Question: I have a small dashboard app where I can add and remove graphs dynamically. The problem is that when I click the x-button (kill graph widget), the graph disappears from the view, but leaves an void above the top remaining graph (see attached screenshot).
I am pretty much a complete beginner on this, but I'm suspecting I'm not dealing with the removal of the widgets, and objects correctly?
In my simplified code below I have class 'dashboard_tab', where through a button click I create a 'add_new_graph'object which creates a new graph widget 'self.graphWidget = pg.PlotWidget()'.
When initiating a graph widget close(or kill) I call the following code:
'''
def kill_widget(self):
self.lay.removeWidget(self.graphWidget)
self.graphWidget.deleteLater()
self.graphWidget = None
'''
This somehow seems to work, since the graph widget disappears from the view, but not the unwanted void.
My idea was then to also kill the 'add_new_graph' object...should it have anything to do with my issue...by perhaps creating a signal from the 'add_new_graph' object back to the 'dashboard_tab' object...but it can't get that to work.
So my questions are:
- -
Any points in the right direction would be appreciated!
'''
class MainWindow(QtWidgets.QWidget):
def __init__(self, parent):
super(QtWidgets.QWidget, self).__init__(parent)
self.layout = QtWidgets.QVBoxLayout(self)
self.tab_holder = QtWidgets.QTabWidget()
tab1 = dashboard_tab()
self.tab_holder.addTab(tab1, "Dashboard")
self.layout.addWidget(self.tab_holder)
class dashboard_tab(QtWidgets.QWidget):
def __init__(self, parent=None):
super().__init__(parent)
self.lay = QtWidgets.QVBoxLayout(self)
self.numGraphs = 0
addGraphBtn = QtWidgets.QToolButton()
addGraphBtn.setText(" Add Graph")
addGraphBtnMenu = QtWidgets.QMenu()
addGraphBtnMenu.addAction('Add Temp Graph', self.add_graph)
addGraphBtn.setMenu(addGraphBtnMenu)
self.lay.addWidget(addGraphBtn)
def add_graph(self):
# Create a unique graph name
self.name = ("graph" + str(self.numGraphs))
self.graph = add_new_graph(self.name)
self.lay.addWidget(self.graph)
# Up graph name index every time a new graph is created
self.numGraphs += 1
class add_new_graph(QtWidgets.QWidget):
def __init__(self, name):
super().__init__()
self.name = name
self.lay = QtWidgets.QHBoxLayout(self)
self.graphWidget = pg.PlotWidget()
self.killWidgetBtn = QtWidgets.QPushButton('')
self.killWidgetBtn.clicked.connect(self.kill_widget)
self.lay.addWidget(self.killWidgetBtn)
self.lay.addWidget(self.graphWidget)
def kill_widget(self):
self.lay.removeWidget(self.killWidgetBtn)
self.killWidgetBtn.deleteLater()
self.killWidgetBtn = None
self.lay.removeWidget(self.graphWidget)
self.graphWidget.deleteLater()
self.graphWidget = None
if __name__ == "__main__":
app = QtWidgets.QApplication(sys.argv)
ex = App()
sys.exit(app.exec_())
'''
Dashboard App Screenshot

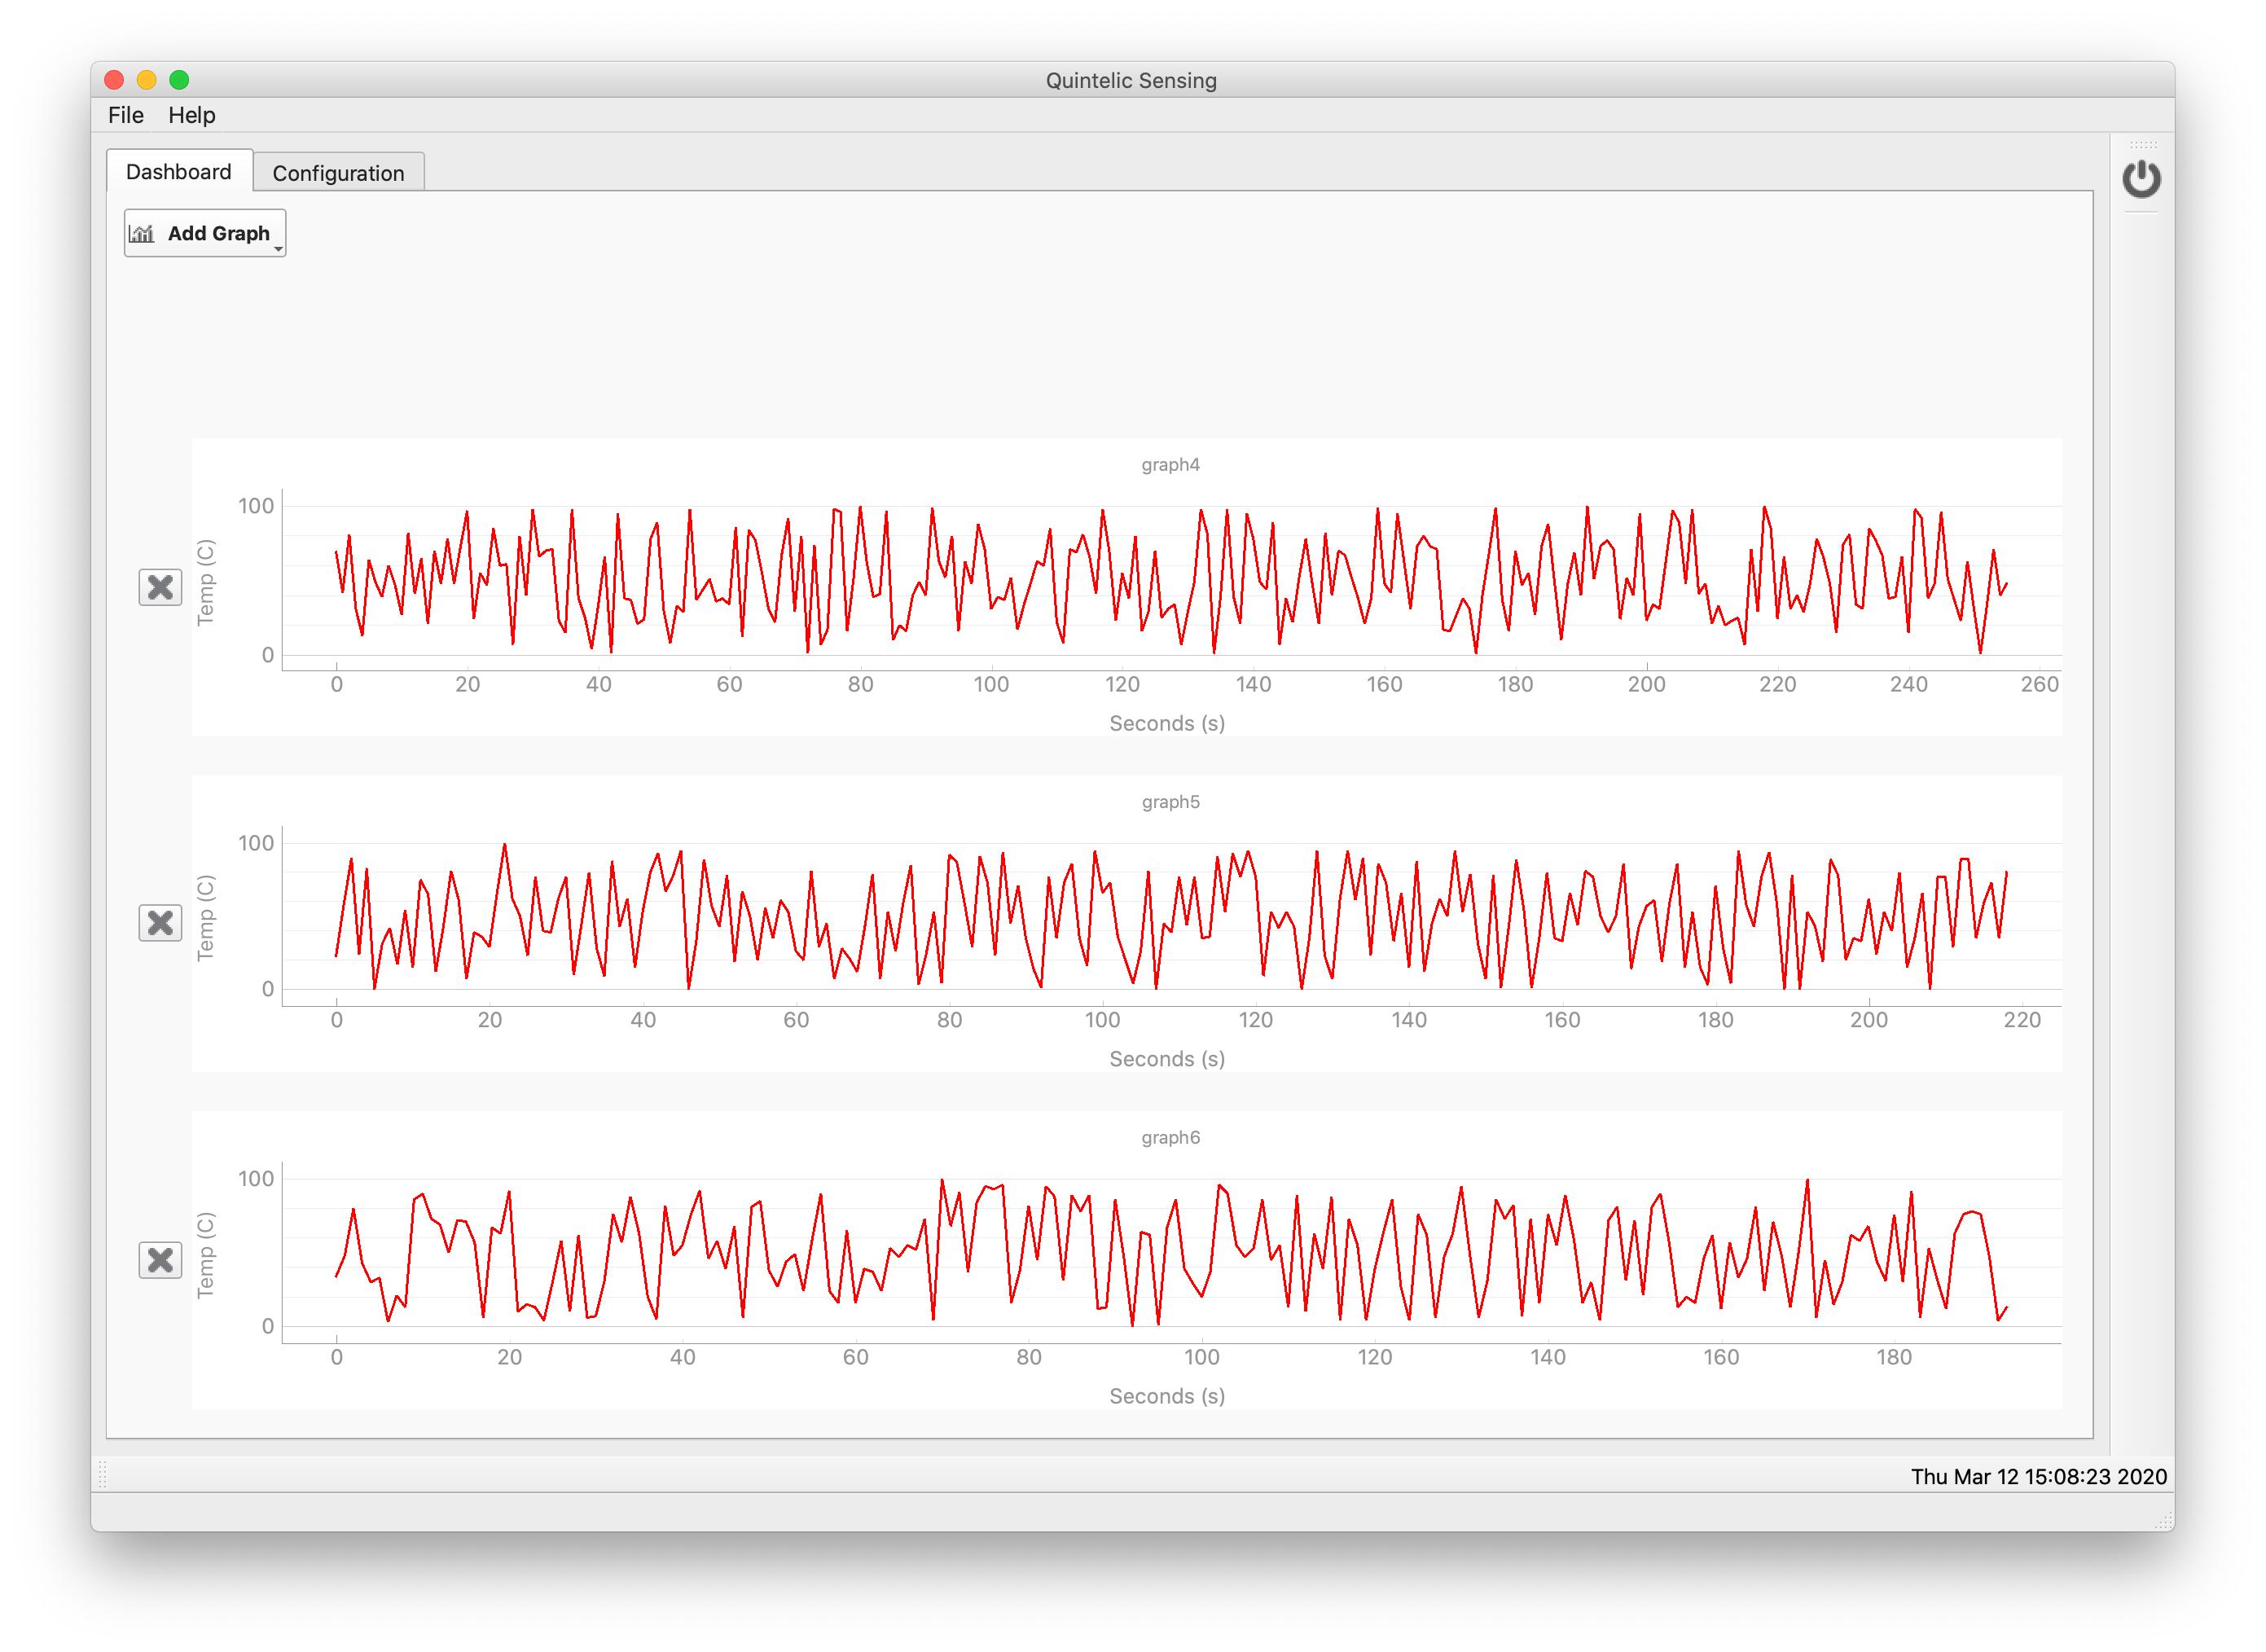
Answer: What is happening is that you are only removing the child widgets (the graph and the button), but not the container widget you added to the layout.
Even after deleting those objects, the container has a minimum size given by its layout's <URL>, and that's the "void" you can see.
Instead of deleting the children widgets, you can delete the container.
'''
class add_new_graph(QtWidgets.QWidget):
def __init__(self, name):
# ...
self.killWidgetBtn.clicked.connect(self.deleteLater)
'''
Anyway, you might prefer to be warned when such a widget is going to be removed, so I'd suggest to make the parent's responsibility to do so:
'''
class dashboard_tab(QtWidgets.QWidget):
# ...
def add_graph(self):
# ...
graph = add_new_graph(self.name)
graph.deleteRequested.connect(self.deleteGraph)
def deleteGraph(self, graph):
# some warning message box, maybe?
if QtWidgets.QMessageBox.warning(self, 'Close?',
'Delete the graph?',
QtWidgets.QMessageBox.Ok|QtWidgets.QMessageBox.Cancel
) != QtWidgets.QMessageBox.Ok:
return
graph.deleteLater()
class add_new_graph(QtWidgets.QWidget):
deleteRequested = QtCore.pyqtSignal(object)
def __init__(self, name):
# ...
self.killWidgetBtn.clicked.connect(
lambda: self.deleteRequested.emit(self))
'''
A suggestion, if I may: use uppercase names for classes (so that they can easily be distinguished from functions), and don't use "action descriptions" for their names: classes don't usually "do" things by themselves, their methods do.